Question: Pandas Dataframe: Turning secondary keys into primary keys in Python
I would like to pass the secondary keys of this plot as primary key. Currently, the primary key is 'ustar' but I want 'time', 'latitude' and 'longitude' to be the primary keys. How do I do this?
'''
ustar = ds['ustar'].to_dataframe()
print(ustar)
'''

Thanks for your help!
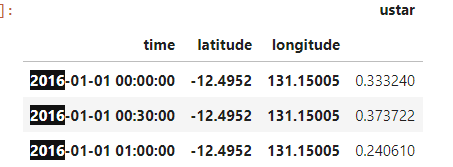
Answer: > I would like to put 'ustar' at the same level as 'time', 'longitude' and 'latitude' in the dataframe
I think you want to <URL>
'''
ds = ds.reset_index()
'''